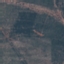
Label: HerbaceousVegetation